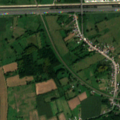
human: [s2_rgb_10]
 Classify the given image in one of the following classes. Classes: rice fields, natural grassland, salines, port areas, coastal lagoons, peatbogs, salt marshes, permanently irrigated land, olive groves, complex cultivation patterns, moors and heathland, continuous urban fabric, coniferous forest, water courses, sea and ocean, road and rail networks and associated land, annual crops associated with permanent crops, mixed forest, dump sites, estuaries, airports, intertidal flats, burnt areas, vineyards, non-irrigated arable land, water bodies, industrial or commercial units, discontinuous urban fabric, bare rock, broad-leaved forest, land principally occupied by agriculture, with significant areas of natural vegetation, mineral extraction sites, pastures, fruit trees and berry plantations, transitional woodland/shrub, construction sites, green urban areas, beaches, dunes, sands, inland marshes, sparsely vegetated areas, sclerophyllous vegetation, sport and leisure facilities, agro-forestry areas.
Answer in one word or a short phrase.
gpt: discontinuous urban fabric, road and rail networks and associated land, pastures, complex cultivation patterns, land principally occupied by agriculture, with significant areas of natural vegetation